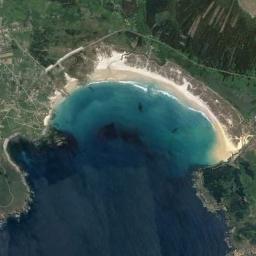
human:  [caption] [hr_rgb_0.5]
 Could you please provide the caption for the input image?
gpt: There is a clear coastline between the blue seawater and the beach with trees and grass .

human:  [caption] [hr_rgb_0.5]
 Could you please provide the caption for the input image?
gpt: There are flashy waves near the beach .

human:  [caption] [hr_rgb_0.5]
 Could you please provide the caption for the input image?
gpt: Blue water and green grass and white sand .

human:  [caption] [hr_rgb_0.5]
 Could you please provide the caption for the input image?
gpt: The type of beach is rocky coast and the beach has some headlands, And the sand on the beach is khaki .

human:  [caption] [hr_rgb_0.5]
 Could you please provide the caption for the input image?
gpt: The grass is beside the beach .